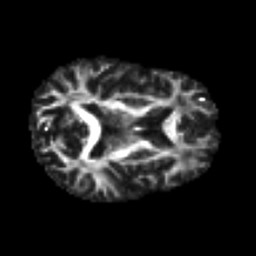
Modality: FA
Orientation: axial
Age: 38
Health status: ill
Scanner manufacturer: philips
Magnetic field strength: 3 T
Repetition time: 9 s
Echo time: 0.127 s